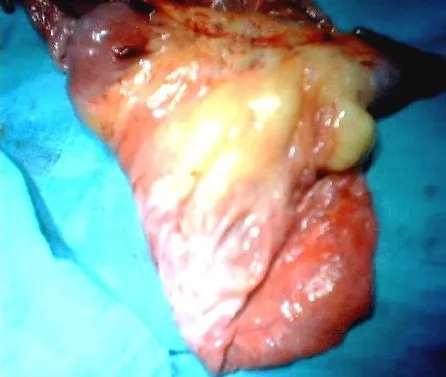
The resected surgical piece, first patient.
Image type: medical_photograph (other_medical_photograph)